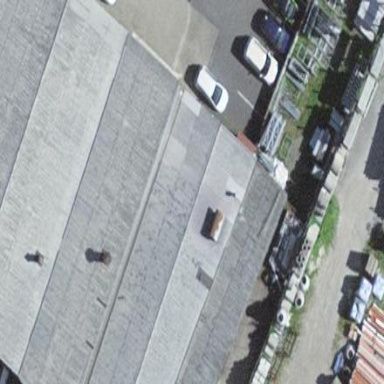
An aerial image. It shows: Industrial building.